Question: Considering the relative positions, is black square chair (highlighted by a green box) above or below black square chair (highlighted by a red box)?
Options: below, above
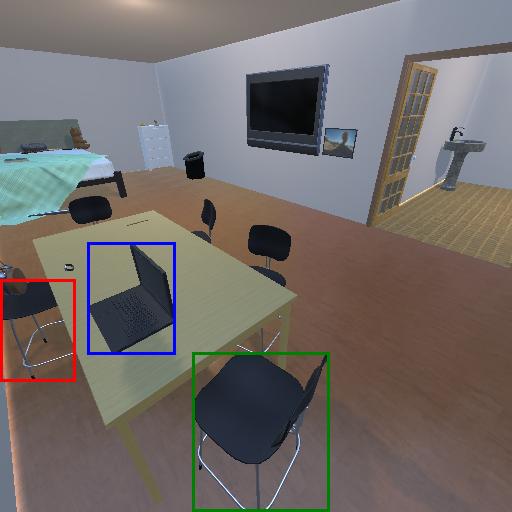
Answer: below